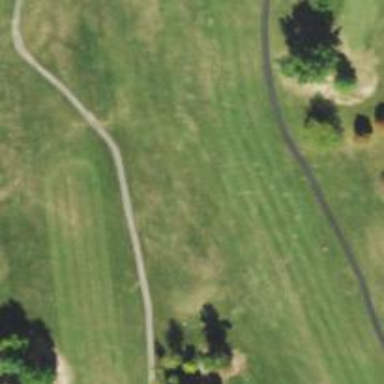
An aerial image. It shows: Golf hole.